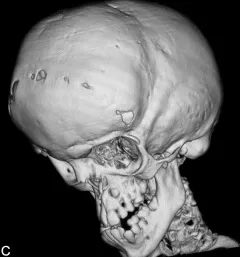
Three-dimensional CT scan of skull revealing surgically opened coronal sutures, frontal bossing, shallow orbits, hypoplastic maxilla, and ,zygoma.
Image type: radiology (ct)